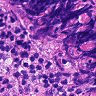
Metastatic tissue present: no